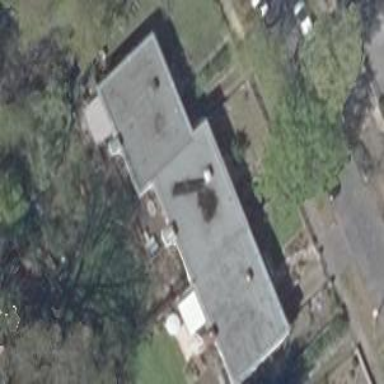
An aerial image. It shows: Flat roof terrace building.